Question: I have a comboBox with a ComboBox.ItemTemplate
'''
<ComboBox>
<ComboxBox.ItemTemplate>
<DataTemplate DataType="{x:Type ViewModel}">
<TextBlock Text="1" />
</DataTemplate>
</ComboxBox.ItemTemplate>
</ComboBox>
'''
The Item renders properly, but when I try to select the ComboxItem, the selection is only available on "1" rest of the Area in the ComboBoxItem is not clickable.
How do I set up the code so the selection can happen on the whole item and not just the Textblock.

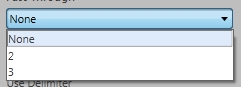
Answer: Your ComboBox/ComboBoxItem seems to be templated, by default the highlight brush is a deeper blue. If you have access to the templates make sure the content of the ComboBoxItem stretches horizontally.
If the template is bound "correctly" setting the content-alignments may be enough.
'''
<ComboBox.ItemContainerStyle>
<Style TargetType="{x:Type ComboBoxItem}">
<Setter Property="HorizontalContentAlignment" Value="Stretch" />
<Setter Property="VerticalContentAlignment" Value="Stretch" />
</Style>
</ComboBox.ItemContainerStyle>
'''